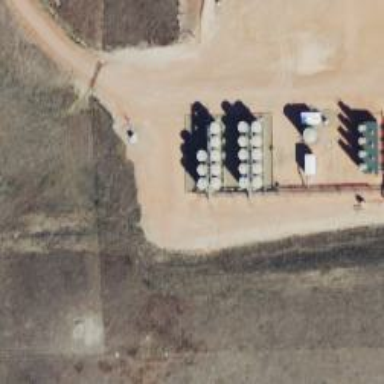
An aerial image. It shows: Storage tank with man-made structure.